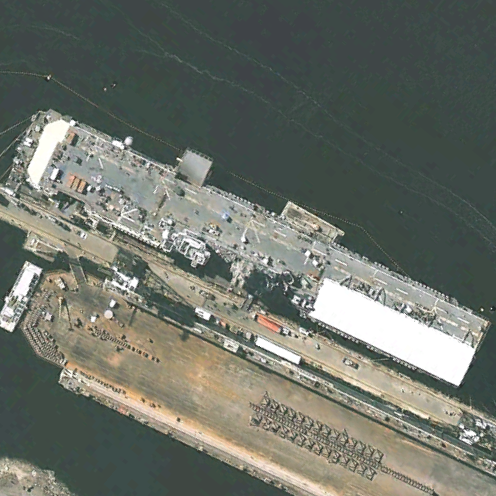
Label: assault